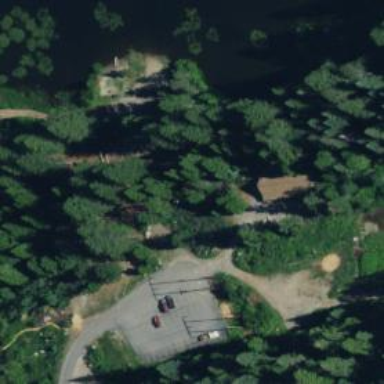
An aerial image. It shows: Summer camp located in leisure land.